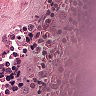
Metastatic tissue present: no